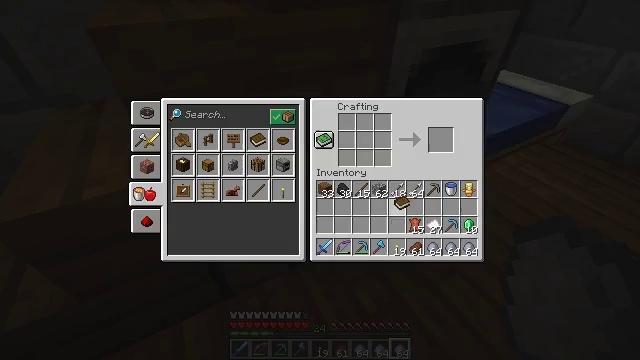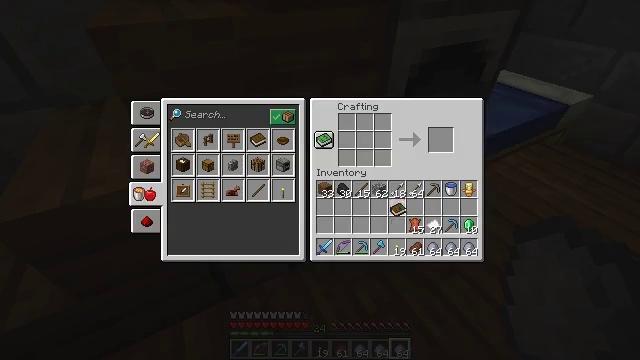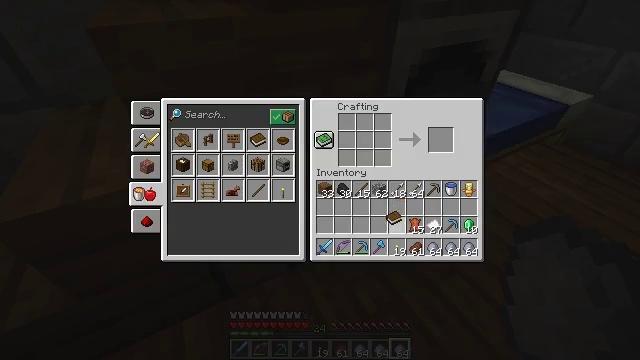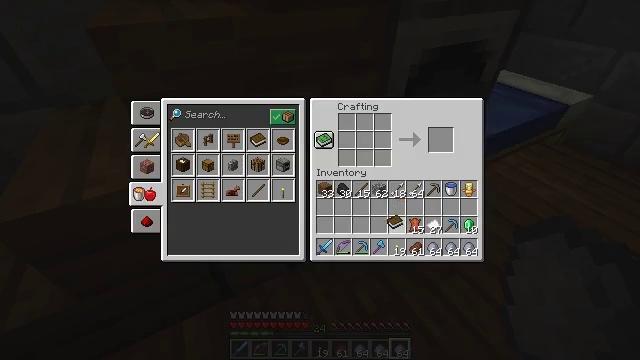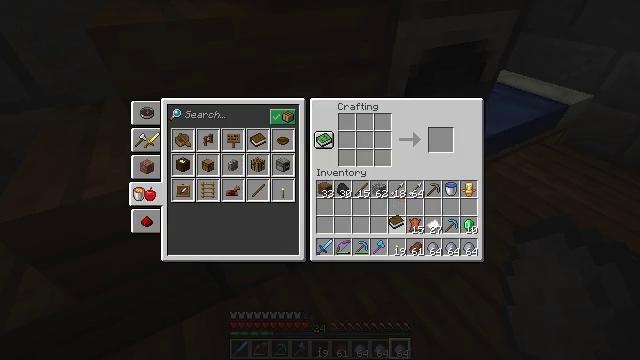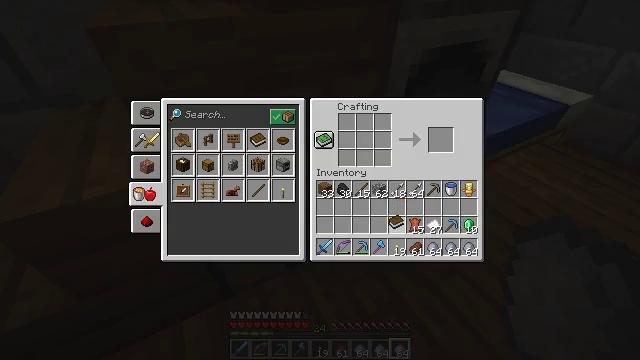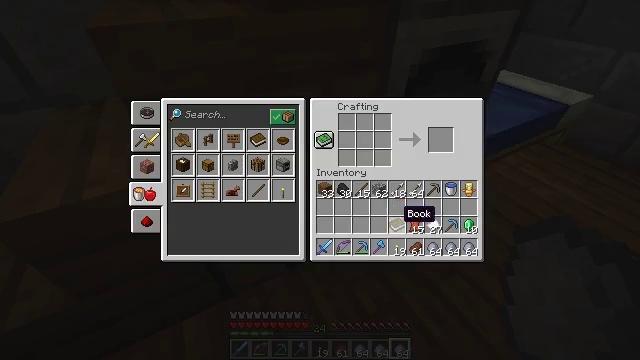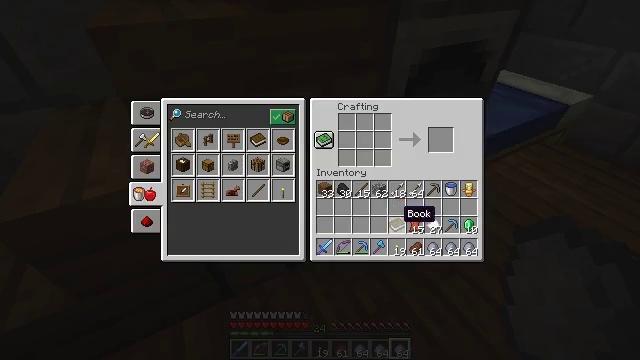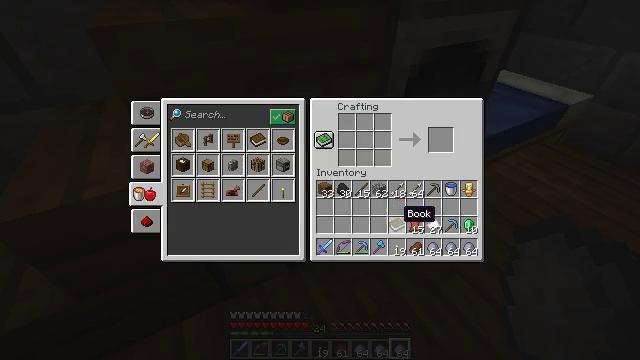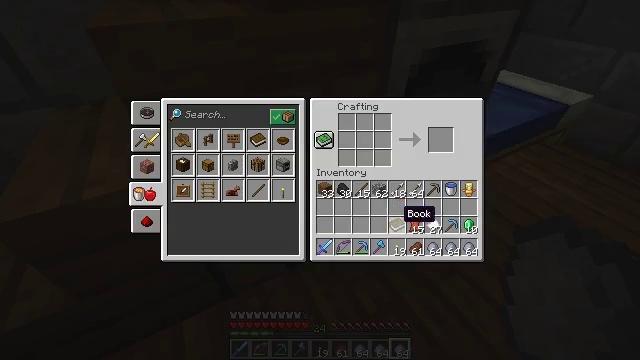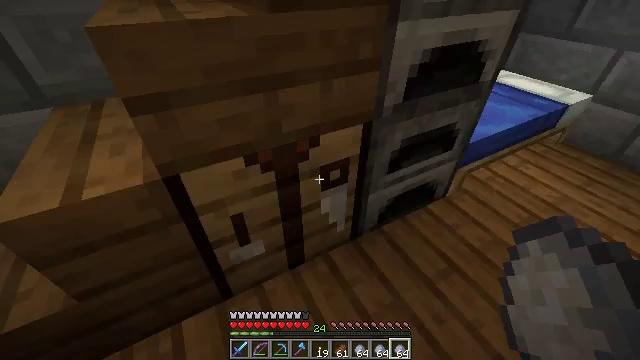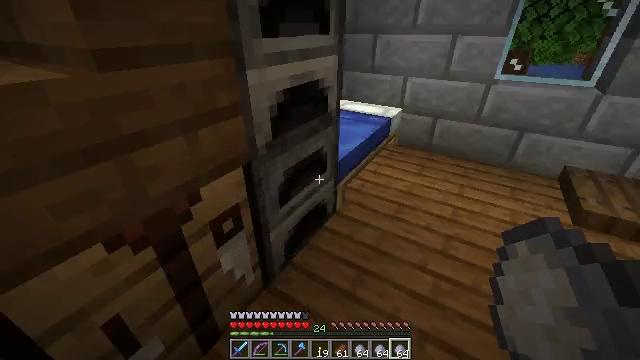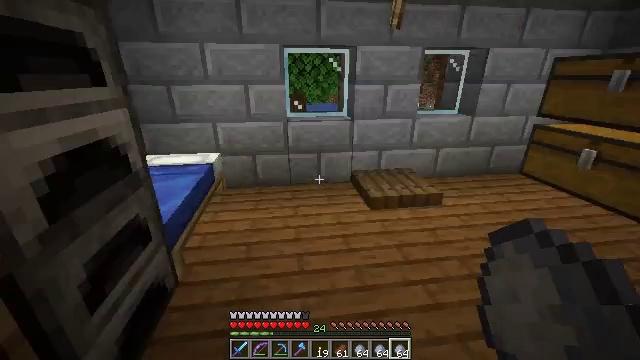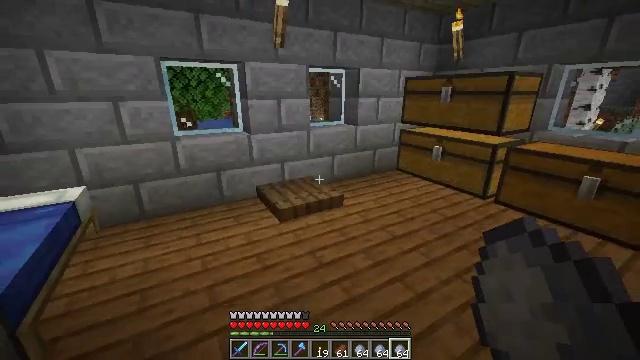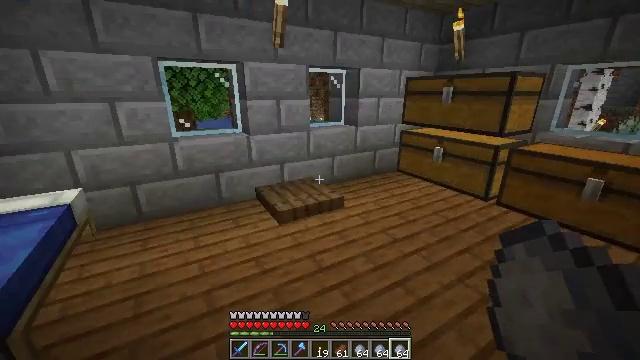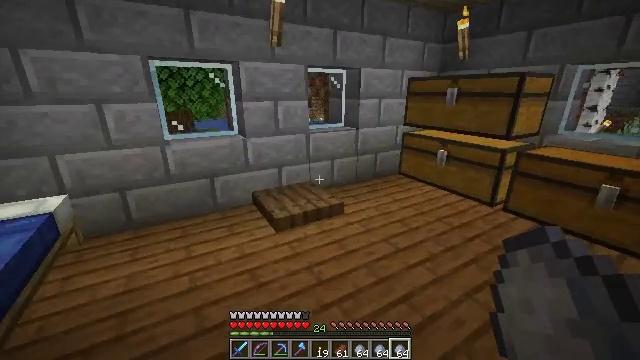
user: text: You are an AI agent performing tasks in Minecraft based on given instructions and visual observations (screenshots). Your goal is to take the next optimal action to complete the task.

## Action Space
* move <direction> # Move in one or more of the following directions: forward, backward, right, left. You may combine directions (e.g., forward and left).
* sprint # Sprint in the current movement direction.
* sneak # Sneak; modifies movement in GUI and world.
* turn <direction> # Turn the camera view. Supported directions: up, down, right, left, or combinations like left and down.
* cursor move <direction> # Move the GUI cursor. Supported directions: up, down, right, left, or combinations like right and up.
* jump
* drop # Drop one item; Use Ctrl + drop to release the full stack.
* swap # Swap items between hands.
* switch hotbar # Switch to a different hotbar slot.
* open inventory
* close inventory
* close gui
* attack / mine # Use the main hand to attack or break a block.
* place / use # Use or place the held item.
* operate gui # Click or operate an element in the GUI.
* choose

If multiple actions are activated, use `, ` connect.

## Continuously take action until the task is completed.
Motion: motion action
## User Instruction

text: Craft a cauldron.
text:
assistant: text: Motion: cursor move down, open gui
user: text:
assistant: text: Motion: cursor move down
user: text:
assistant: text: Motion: no_op
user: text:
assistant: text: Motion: operate gui
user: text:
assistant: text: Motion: operate gui
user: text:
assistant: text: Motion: no_op
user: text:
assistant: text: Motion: no_op
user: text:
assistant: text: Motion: no_op
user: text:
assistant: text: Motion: no_op
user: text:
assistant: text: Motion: no_op
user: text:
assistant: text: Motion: turn right and up, close gui
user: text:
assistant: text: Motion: turn right and up
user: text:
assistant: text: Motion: turn right and up
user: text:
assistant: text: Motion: move forward
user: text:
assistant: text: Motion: move forward
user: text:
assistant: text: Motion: move forward, turn right
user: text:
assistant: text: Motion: move forward, turn right and up
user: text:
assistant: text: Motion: move forward, turn right and up
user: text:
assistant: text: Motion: move forward
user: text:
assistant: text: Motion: move forward, turn left and down
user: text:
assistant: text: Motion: move forward, turn left and down
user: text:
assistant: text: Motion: move forward
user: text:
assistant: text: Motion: move forward, use / place
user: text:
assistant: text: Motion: use / place
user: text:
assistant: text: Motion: no_op
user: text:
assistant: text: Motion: no_op
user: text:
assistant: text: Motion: no_op
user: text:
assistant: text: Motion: open gui
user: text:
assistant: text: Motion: no_op
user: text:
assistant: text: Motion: no_op